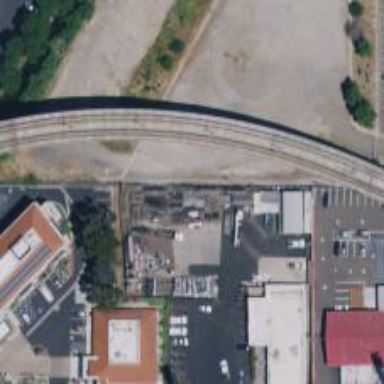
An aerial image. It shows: Light rail bridge with electrified contact line.